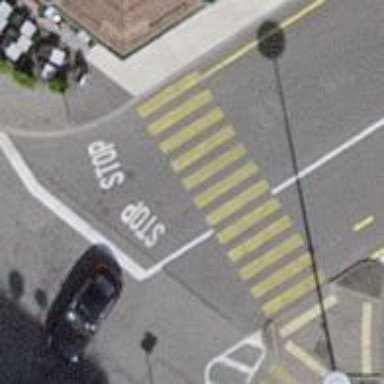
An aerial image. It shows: Road with stop sign.